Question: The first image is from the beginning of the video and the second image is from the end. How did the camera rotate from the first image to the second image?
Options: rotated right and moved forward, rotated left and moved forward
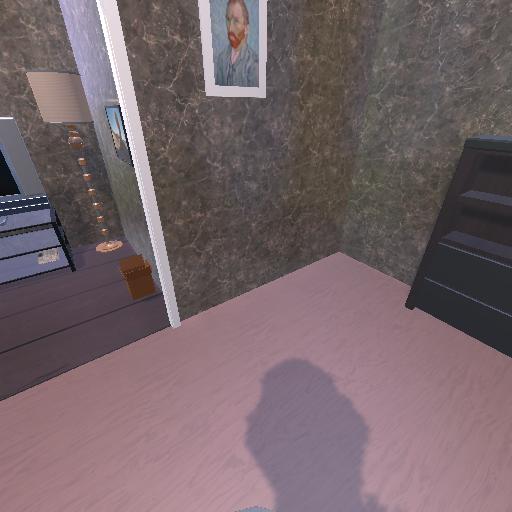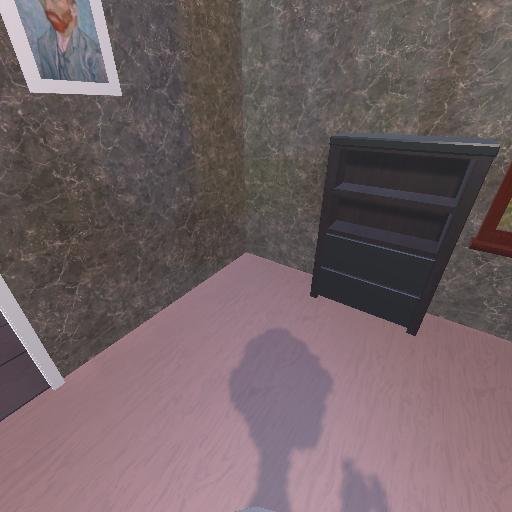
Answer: rotated right and moved forward